Question: I have background templates where java program must write some dynamic texts,
'''
BufferedImage image = ImageIO.read(new File("background.jpg"));
Graphics g = image.createGraphics();
g.setFont(new Font("DejaVu Sans",Font.PLAIN,18));
g.drawString("Hello,World!",10,10);
'''
When writing in such manner, I have some resolution problems around text that Java wrote.
How to write high resolution text on image by Java?
UPDATE: Here example with anti-aliasing.

'''
g.setRenderingHint(RenderingHints.KEY_ANTIALIASING, RenderingHints.VALUE_ANTIALIAS_ON);
'''
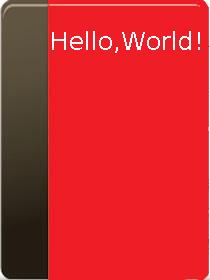
Answer: The problem is not the drawing of the text, but the subsequent saving of the file: If you are using JPEG-compression, you will get <URL>, specially around sharp corners like your text.
There is no real way around this, apart from not using JPG.